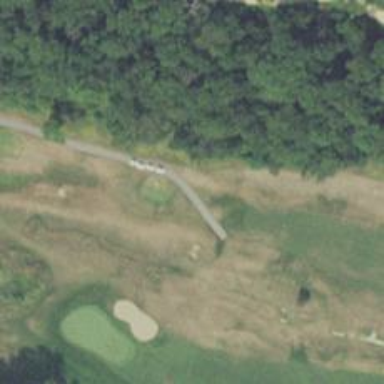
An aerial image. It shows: Golf hole.